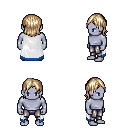
a pixel art fantasy rpg character, male body template, dark elf, purple skin, white trimmed cape, metal pants, white blonde long bangs hairstyle, four views (front, back, left, right), 2x2 character sprite sheet, small pixel art, hard edges, no anti-aliasing